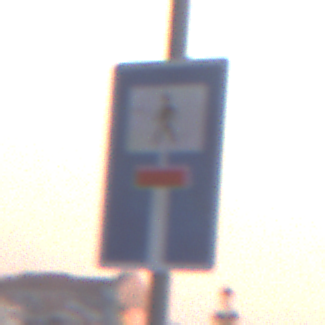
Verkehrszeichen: SackgasseFussgaengerDurchlaessig
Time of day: SunriseSunset
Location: Outdoor (Urban)
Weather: Clear
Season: NotSpecified
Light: Natural